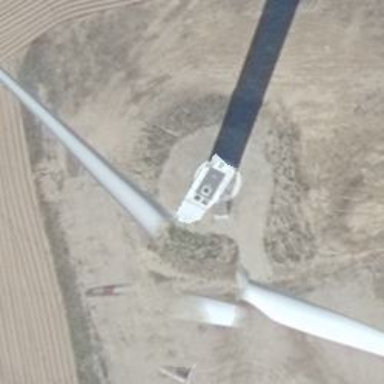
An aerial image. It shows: Wind generator using horizontal axis wind turbines.